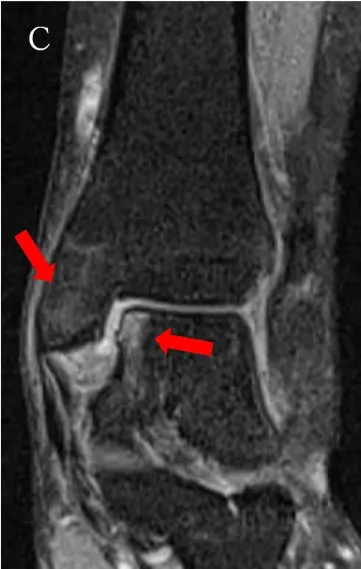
The patient's CT and MRI scans. (C) An MRI proton density-weighted image (coronal section) shows a high signal which was observed on the medial articular surface of the talus and the medial malleolus.
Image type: radiology (mri)